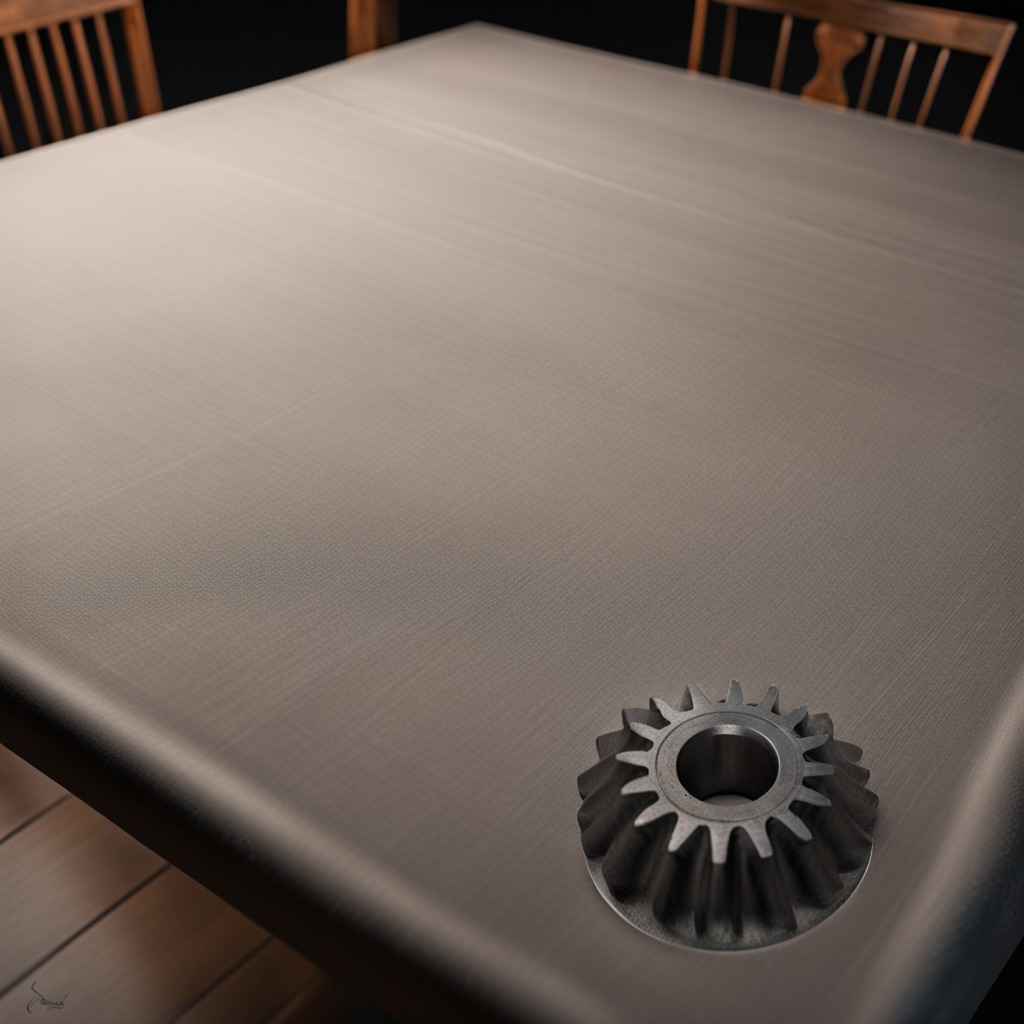
A steel gear with teeth is lying on the wooden table.